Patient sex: F
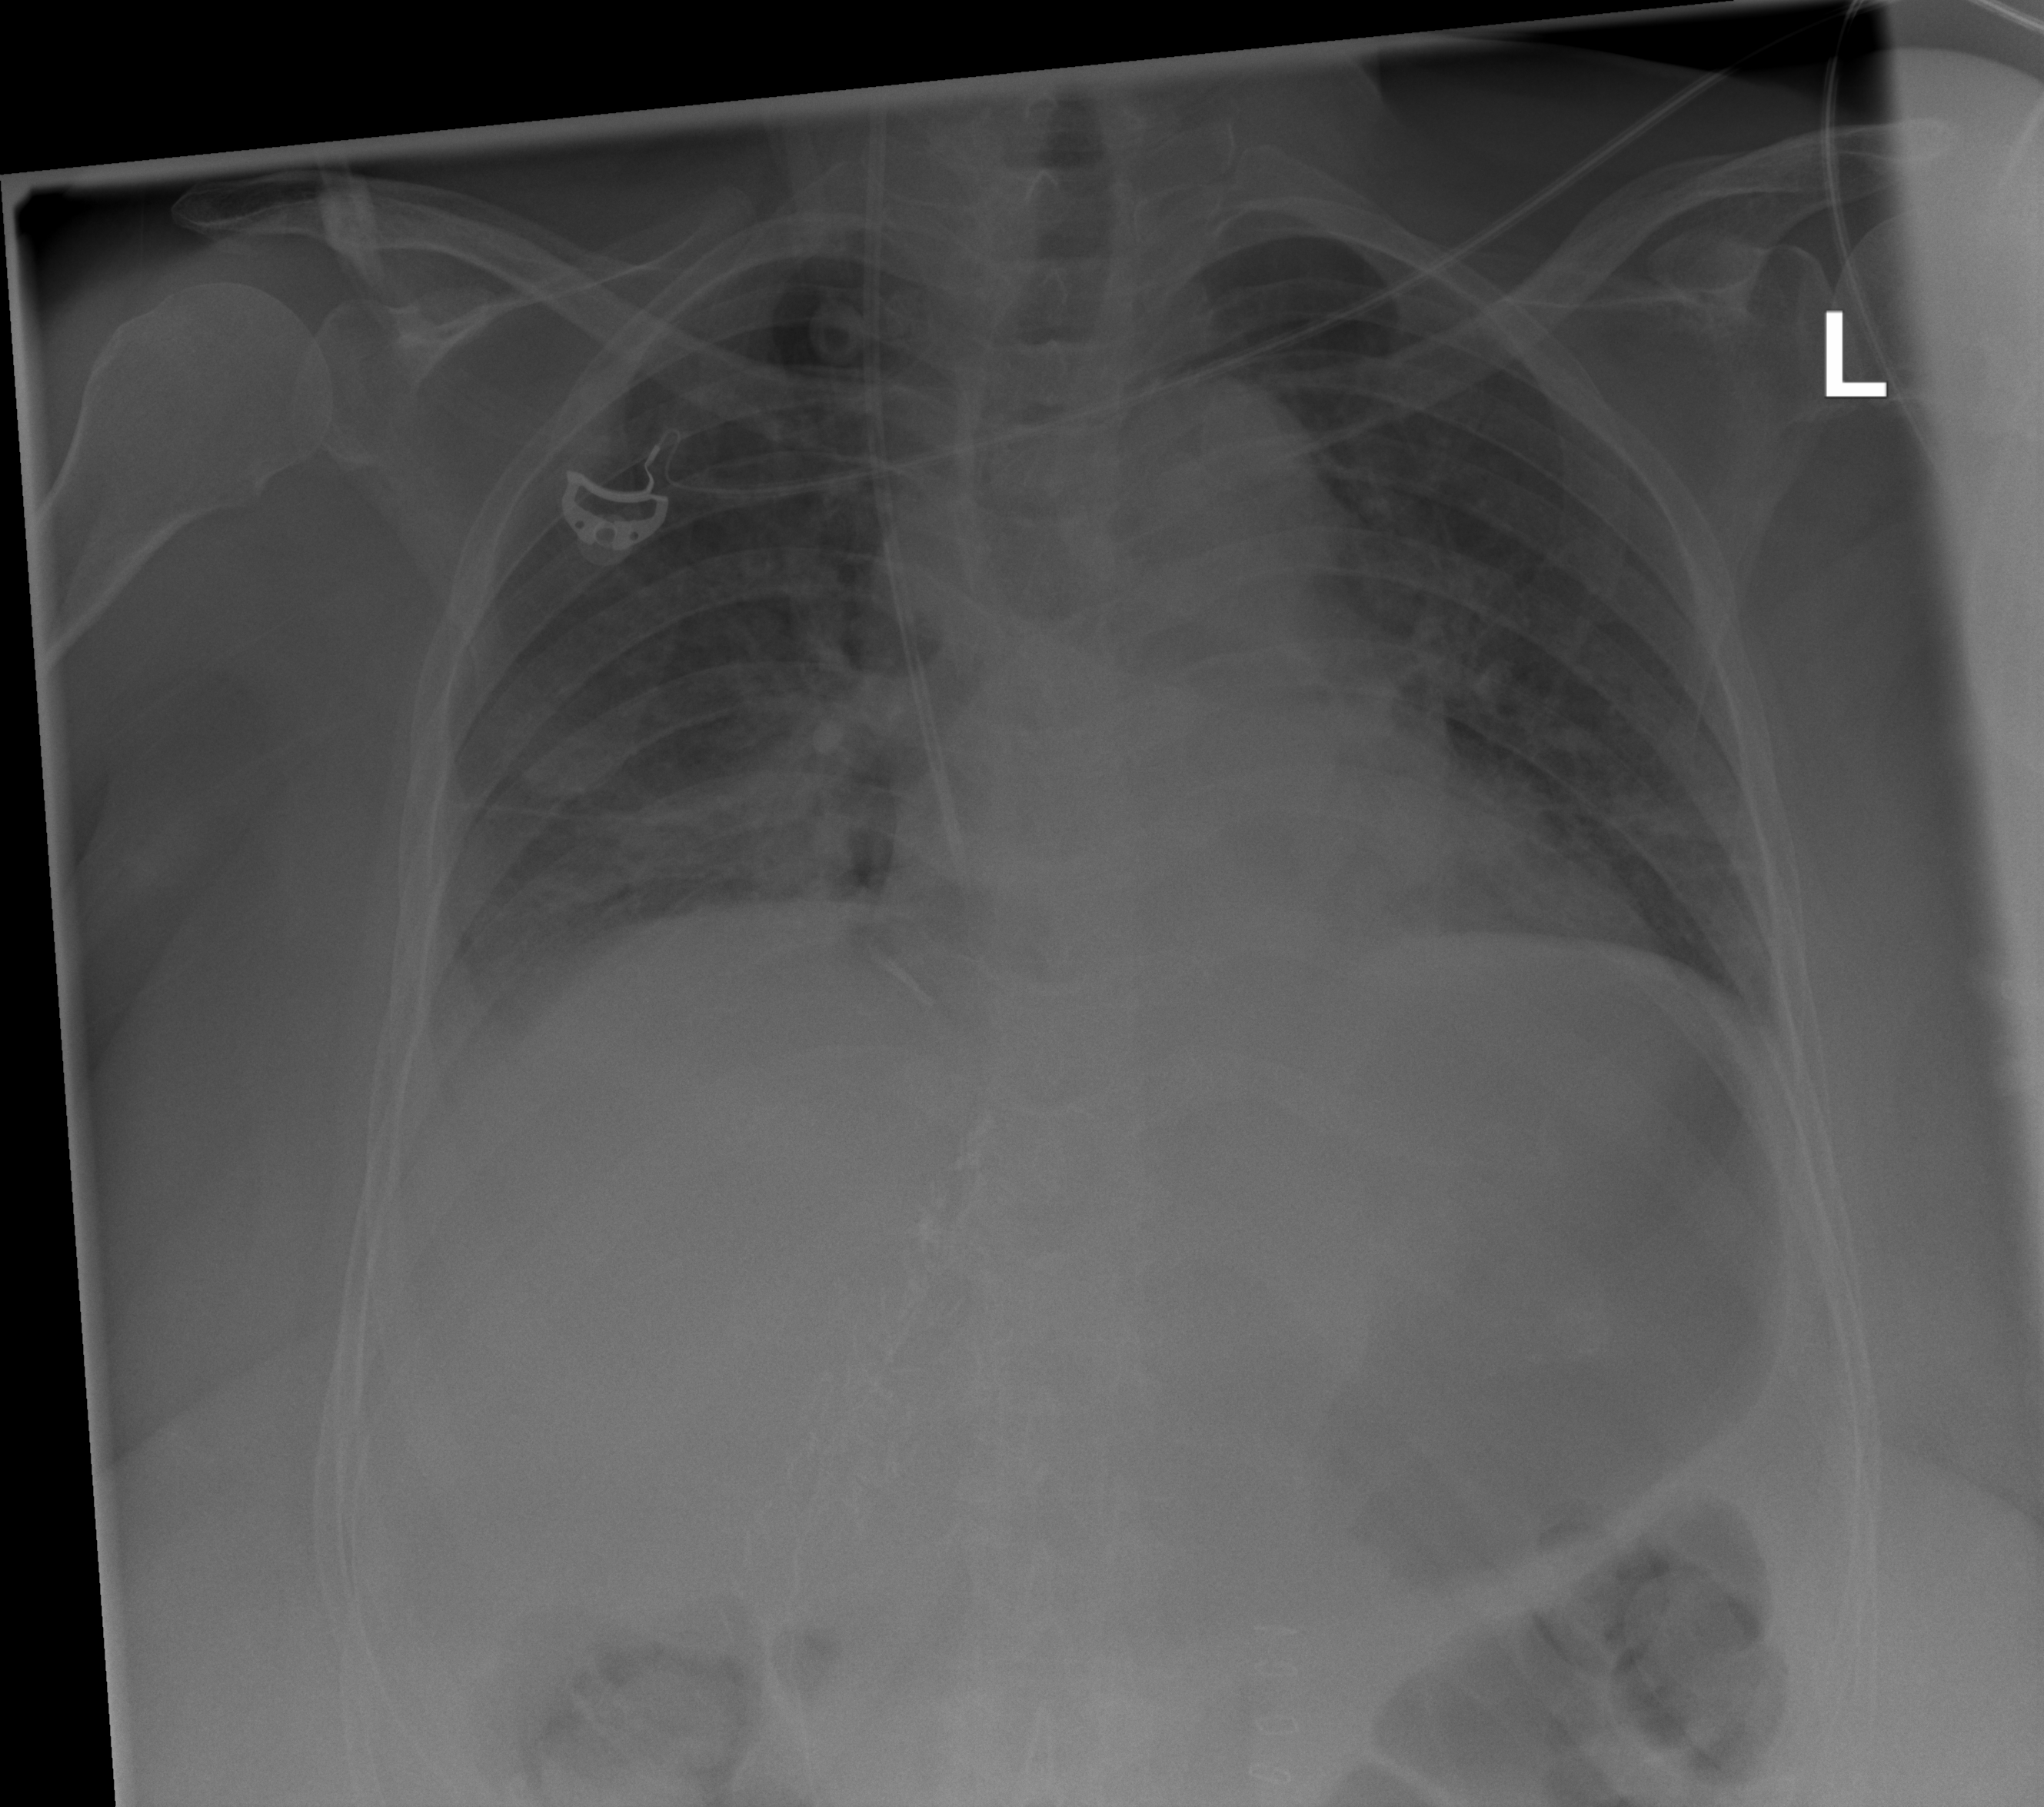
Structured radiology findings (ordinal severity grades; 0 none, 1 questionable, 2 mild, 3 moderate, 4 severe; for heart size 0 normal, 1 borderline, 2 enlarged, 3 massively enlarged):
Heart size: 1
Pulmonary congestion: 2
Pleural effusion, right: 2
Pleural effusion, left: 2
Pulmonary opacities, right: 2
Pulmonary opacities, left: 2
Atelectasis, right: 2
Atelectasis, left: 2